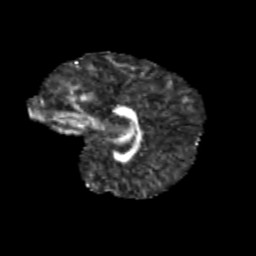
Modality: FA
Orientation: sagittal
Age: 11
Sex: female
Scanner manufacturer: siemens
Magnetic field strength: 3 T
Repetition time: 3.8 s
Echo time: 0.07 s